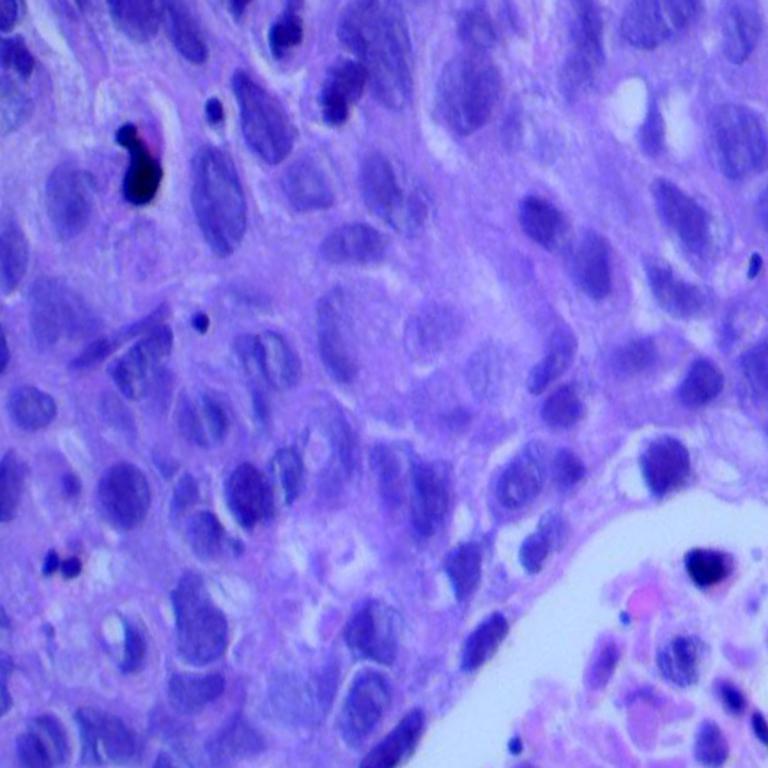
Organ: lung
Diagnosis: squamous carcinomas